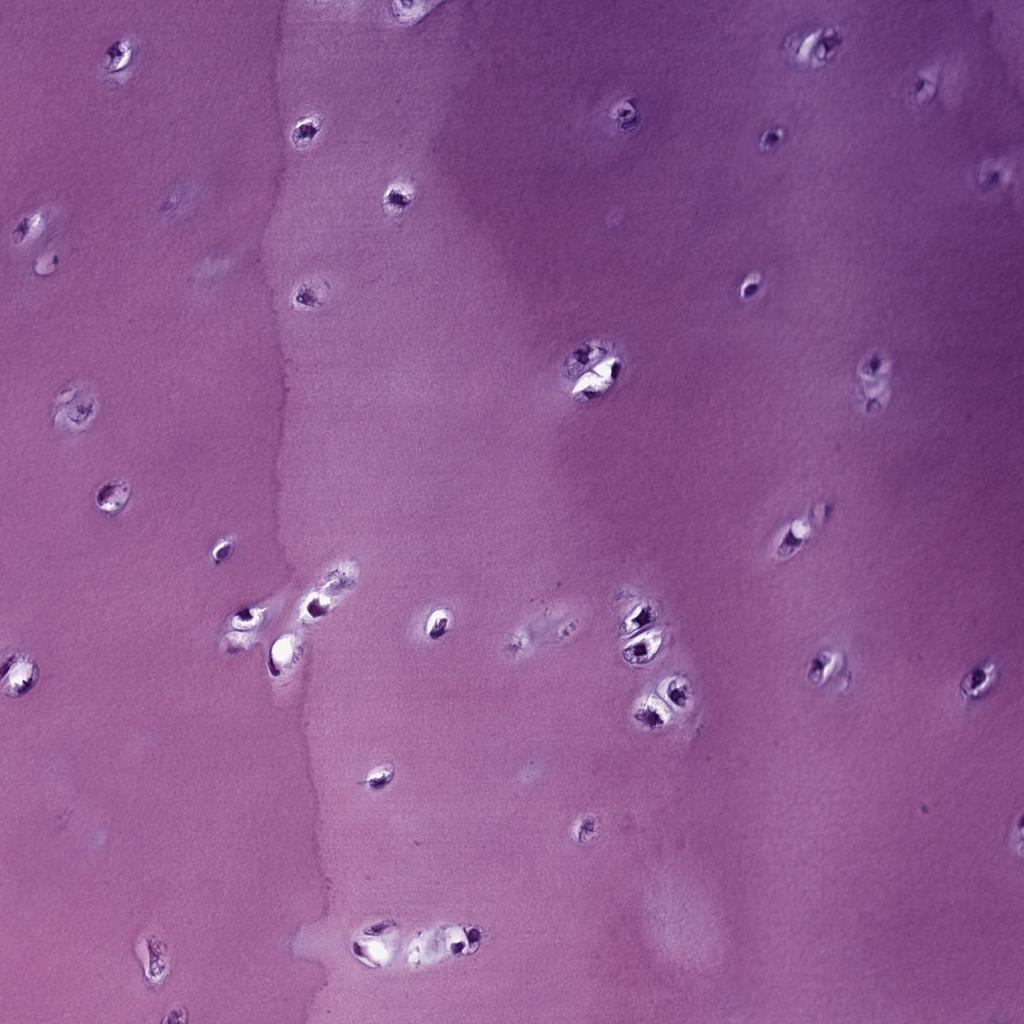
Label: Non-Tumor